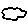
Label: cloud